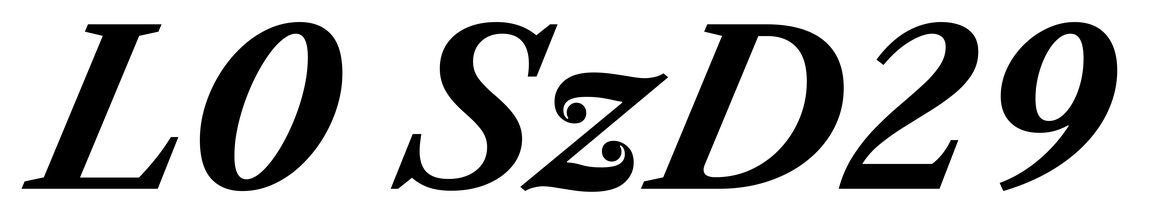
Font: LibreCaslonText-Italic_Bold_Italic